Field crop: maize
Growth stage: 2
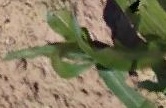
Species: maize